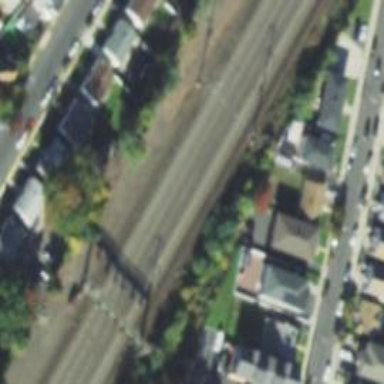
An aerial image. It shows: Railway with electrified contact lines.